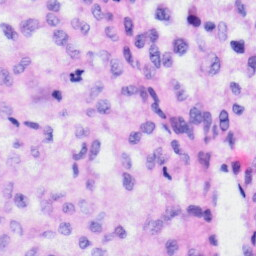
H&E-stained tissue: Liver